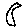
Label: moon